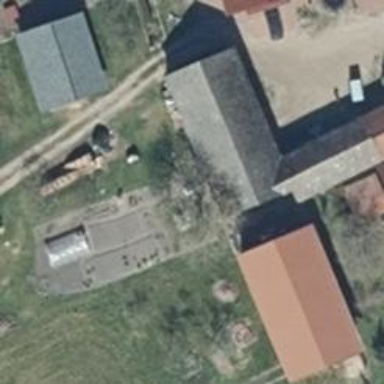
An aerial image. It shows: Building with gabled roof oriented along its length.